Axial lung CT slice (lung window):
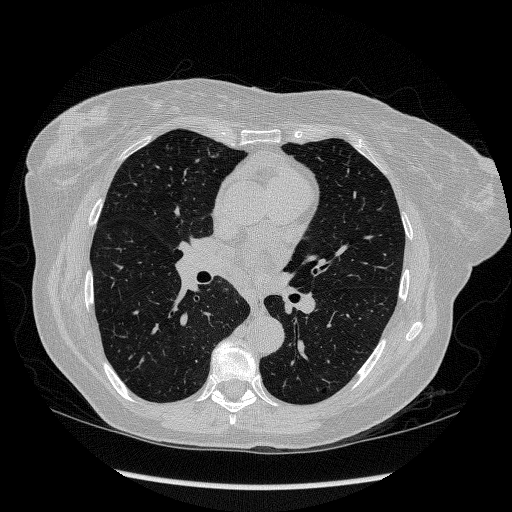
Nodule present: no